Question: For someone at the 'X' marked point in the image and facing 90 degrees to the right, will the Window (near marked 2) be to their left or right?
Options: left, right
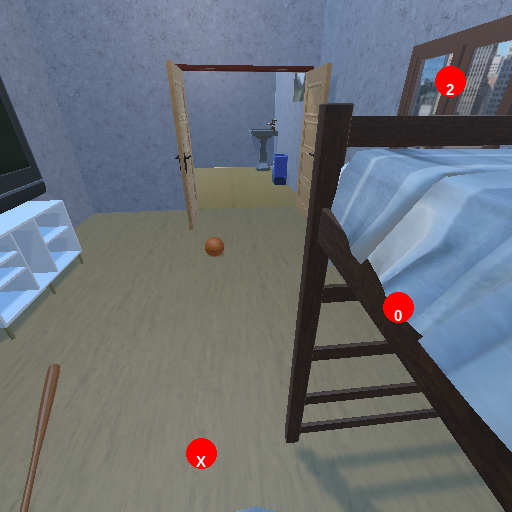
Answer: left